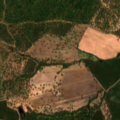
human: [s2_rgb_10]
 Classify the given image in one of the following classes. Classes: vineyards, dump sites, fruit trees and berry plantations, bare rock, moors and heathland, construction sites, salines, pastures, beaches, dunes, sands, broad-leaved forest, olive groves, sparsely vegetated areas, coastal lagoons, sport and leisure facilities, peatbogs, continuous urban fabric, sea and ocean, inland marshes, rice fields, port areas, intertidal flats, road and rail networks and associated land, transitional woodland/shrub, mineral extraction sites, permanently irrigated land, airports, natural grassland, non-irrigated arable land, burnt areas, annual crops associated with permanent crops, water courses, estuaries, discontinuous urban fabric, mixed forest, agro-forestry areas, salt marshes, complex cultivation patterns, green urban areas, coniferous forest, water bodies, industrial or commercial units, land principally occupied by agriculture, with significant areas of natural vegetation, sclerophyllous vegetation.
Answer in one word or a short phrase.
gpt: continuous urban fabric